Chest X-ray. View position: AP
Patient age: 15
Patient sex: M
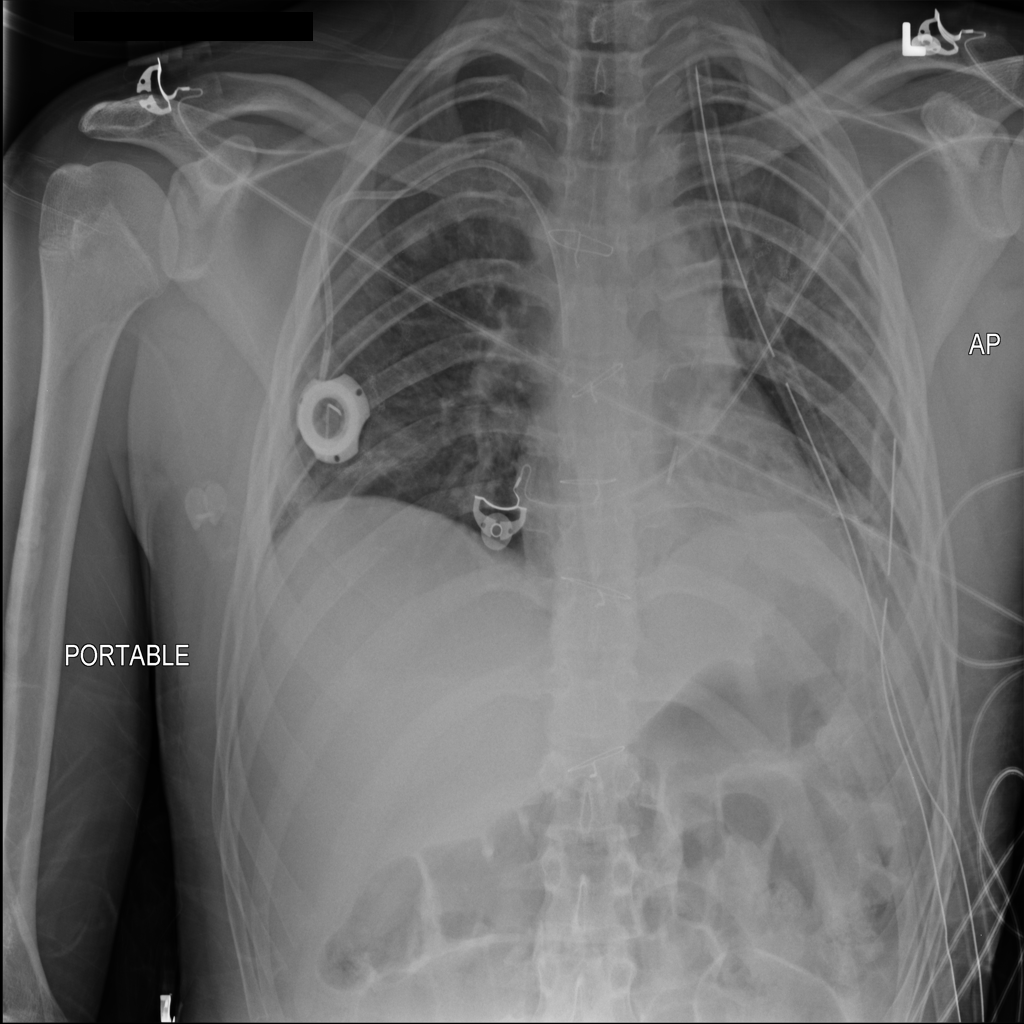
Finding: Pneumothorax